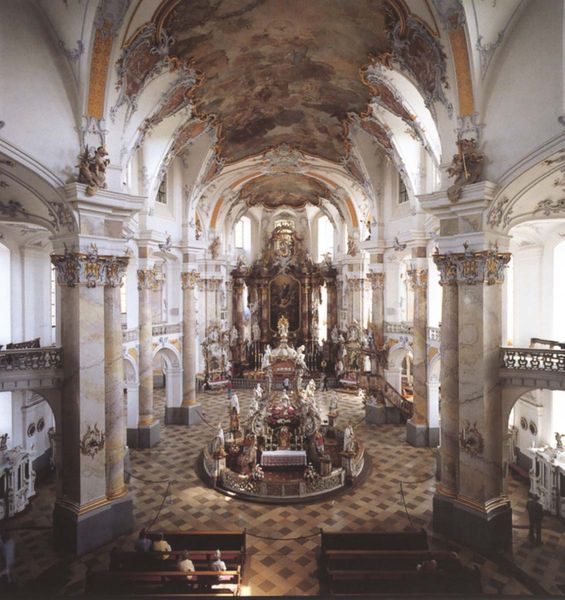
Titel: Wallfahrtskirche Vierzehnheiligen
Künstler: Balthasar Neumann
Standort: Vierzehnheiligen, St. Mariä Himmelfahrt (EU - D - Bayern)
Schlagwörter: säule, säulen, weiss, innenraum, kirche, gold, bank, dom, altar, bänke, photo, fresken